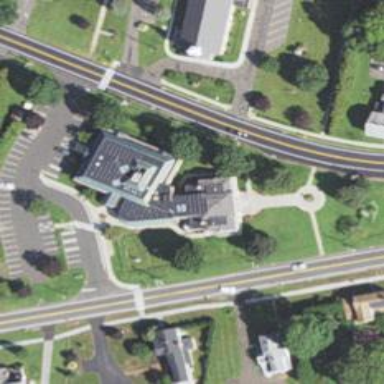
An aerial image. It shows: Public library building.